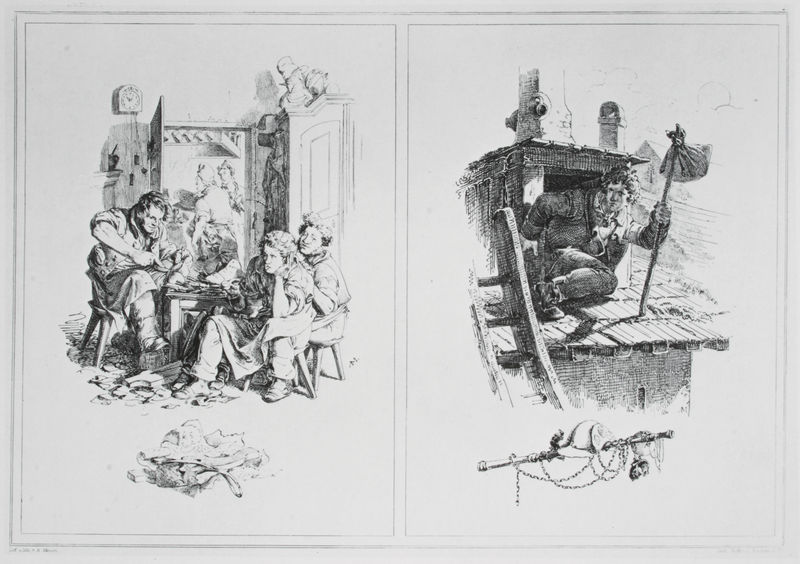
Titel: Künstlers Erdenwallen - Blatt 2: Zwang./Freiheit!
Künstler: Adolph Menzel
Standort: Berlin
Institution: Staatliche Museen zu Berlin, Kupferstichkabinett
Schlagwörter: blätter, mann, schatten, weiß, menschen, sitzen, fenster, grau, holz, hut, licht, männer, raum, schwarz, stuhl, szene, tisch, tür, zeichnung, zimmer, dach, gebäude, haus, wand, geschichte, rahmen, innenraum, signatur, interieur, familie, paar, arbeit, genre, kamin, kinder, sack, schornstein, stock, schürze, schrank, zwei, schuhe, stab, arbeiten, bündel, schürzen, grafik, graphik, türe, hocker, schemel, leiter, karikatur, muskeln, uhr, junge, tor, flucht, tusche, buch, sprossen, dachfenster, hocken, druck, schraffur, stich, illustration, schwarzweiß, beutel, moral, besuch, handwerk, handwerker, späne, werkstatt, werkzeug, reise, wanderer, märchen, geselle, emblem, kupferstich, opa, szenen, schnitzer, meister, knecht, dachluke, dachkammer, schuster, zeichnungen, hausdach, erzählung, aussenraum, lauschen, gesellen, rusche, lehrlinge, lehrling, anekdote, ohne worte, horchen, bodenfenster, tätigkeiten, busch, wilhem, kuckucksuhr, el, mnnem